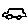
Label: car